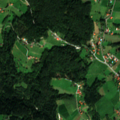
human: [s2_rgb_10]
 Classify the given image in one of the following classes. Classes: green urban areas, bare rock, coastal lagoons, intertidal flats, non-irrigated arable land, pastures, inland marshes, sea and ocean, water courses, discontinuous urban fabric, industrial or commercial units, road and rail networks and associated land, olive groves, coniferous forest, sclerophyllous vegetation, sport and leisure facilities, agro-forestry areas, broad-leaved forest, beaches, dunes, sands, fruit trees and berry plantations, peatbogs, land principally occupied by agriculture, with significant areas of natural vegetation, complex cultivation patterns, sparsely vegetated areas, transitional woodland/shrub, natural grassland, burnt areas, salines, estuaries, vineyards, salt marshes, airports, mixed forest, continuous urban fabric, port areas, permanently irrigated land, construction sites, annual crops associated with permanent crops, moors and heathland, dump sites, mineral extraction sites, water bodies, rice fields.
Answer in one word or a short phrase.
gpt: discontinuous urban fabric, pastures, land principally occupied by agriculture, with significant areas of natural vegetation, broad-leaved forest, mixed forest